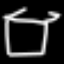
Label: square